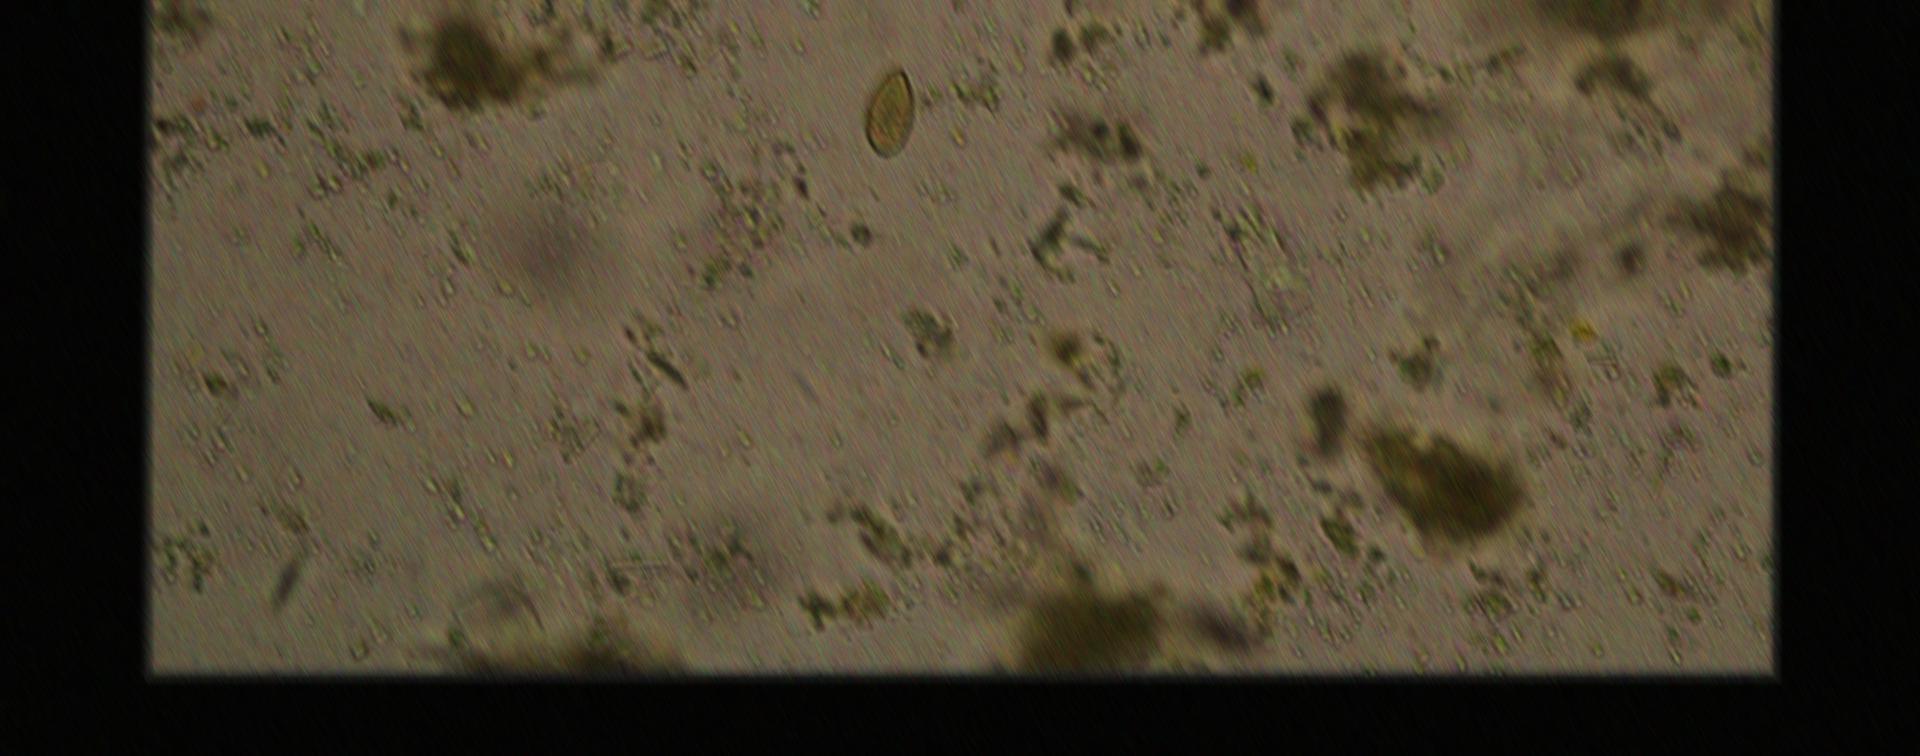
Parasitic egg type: Opisthorchis viverrine